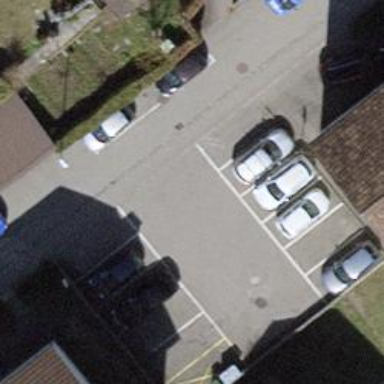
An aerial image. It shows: Parking aisle designated as service road.